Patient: sex F, age 68
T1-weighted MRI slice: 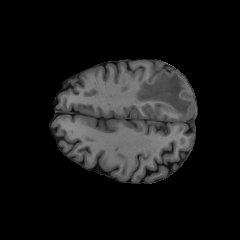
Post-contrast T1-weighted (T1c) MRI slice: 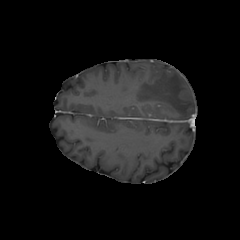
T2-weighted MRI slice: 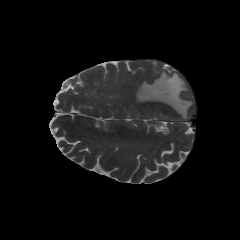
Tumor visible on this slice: yes
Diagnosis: Glioblastoma, IDH-wildtype
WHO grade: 4